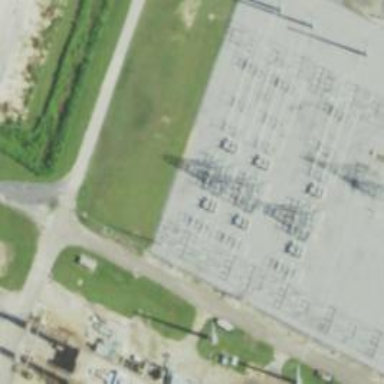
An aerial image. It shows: Switch used for power control.